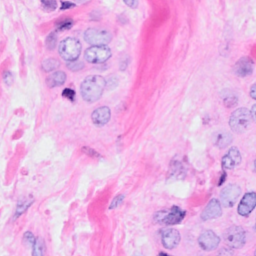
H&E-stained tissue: Breast